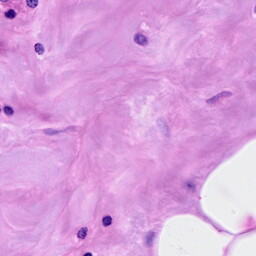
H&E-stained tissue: Breast